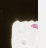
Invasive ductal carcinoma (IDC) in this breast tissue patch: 0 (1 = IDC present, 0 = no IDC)